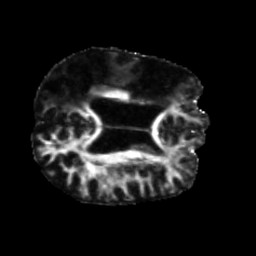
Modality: FA
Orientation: axial
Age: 71
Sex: male
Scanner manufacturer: siemens
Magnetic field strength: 3 T
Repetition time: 5.25 s
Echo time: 0.08 s